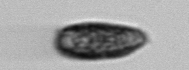
Label: Pseudochattonella_farcimen